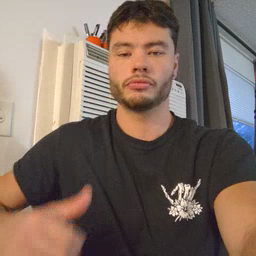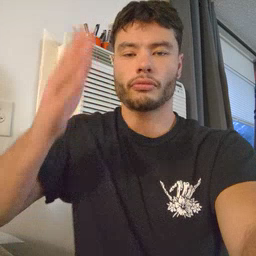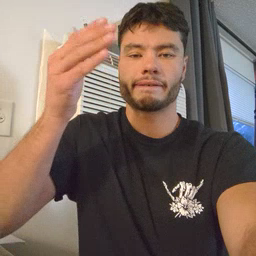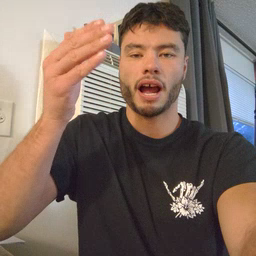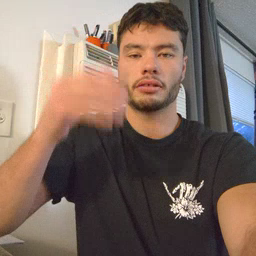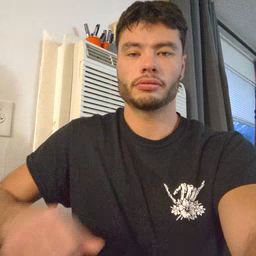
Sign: flag